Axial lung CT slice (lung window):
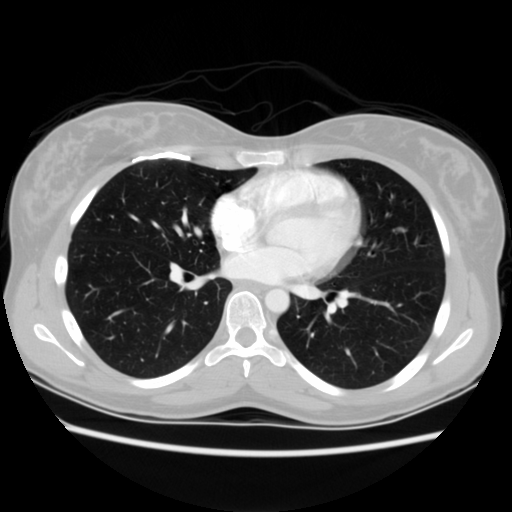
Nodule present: no